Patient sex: F
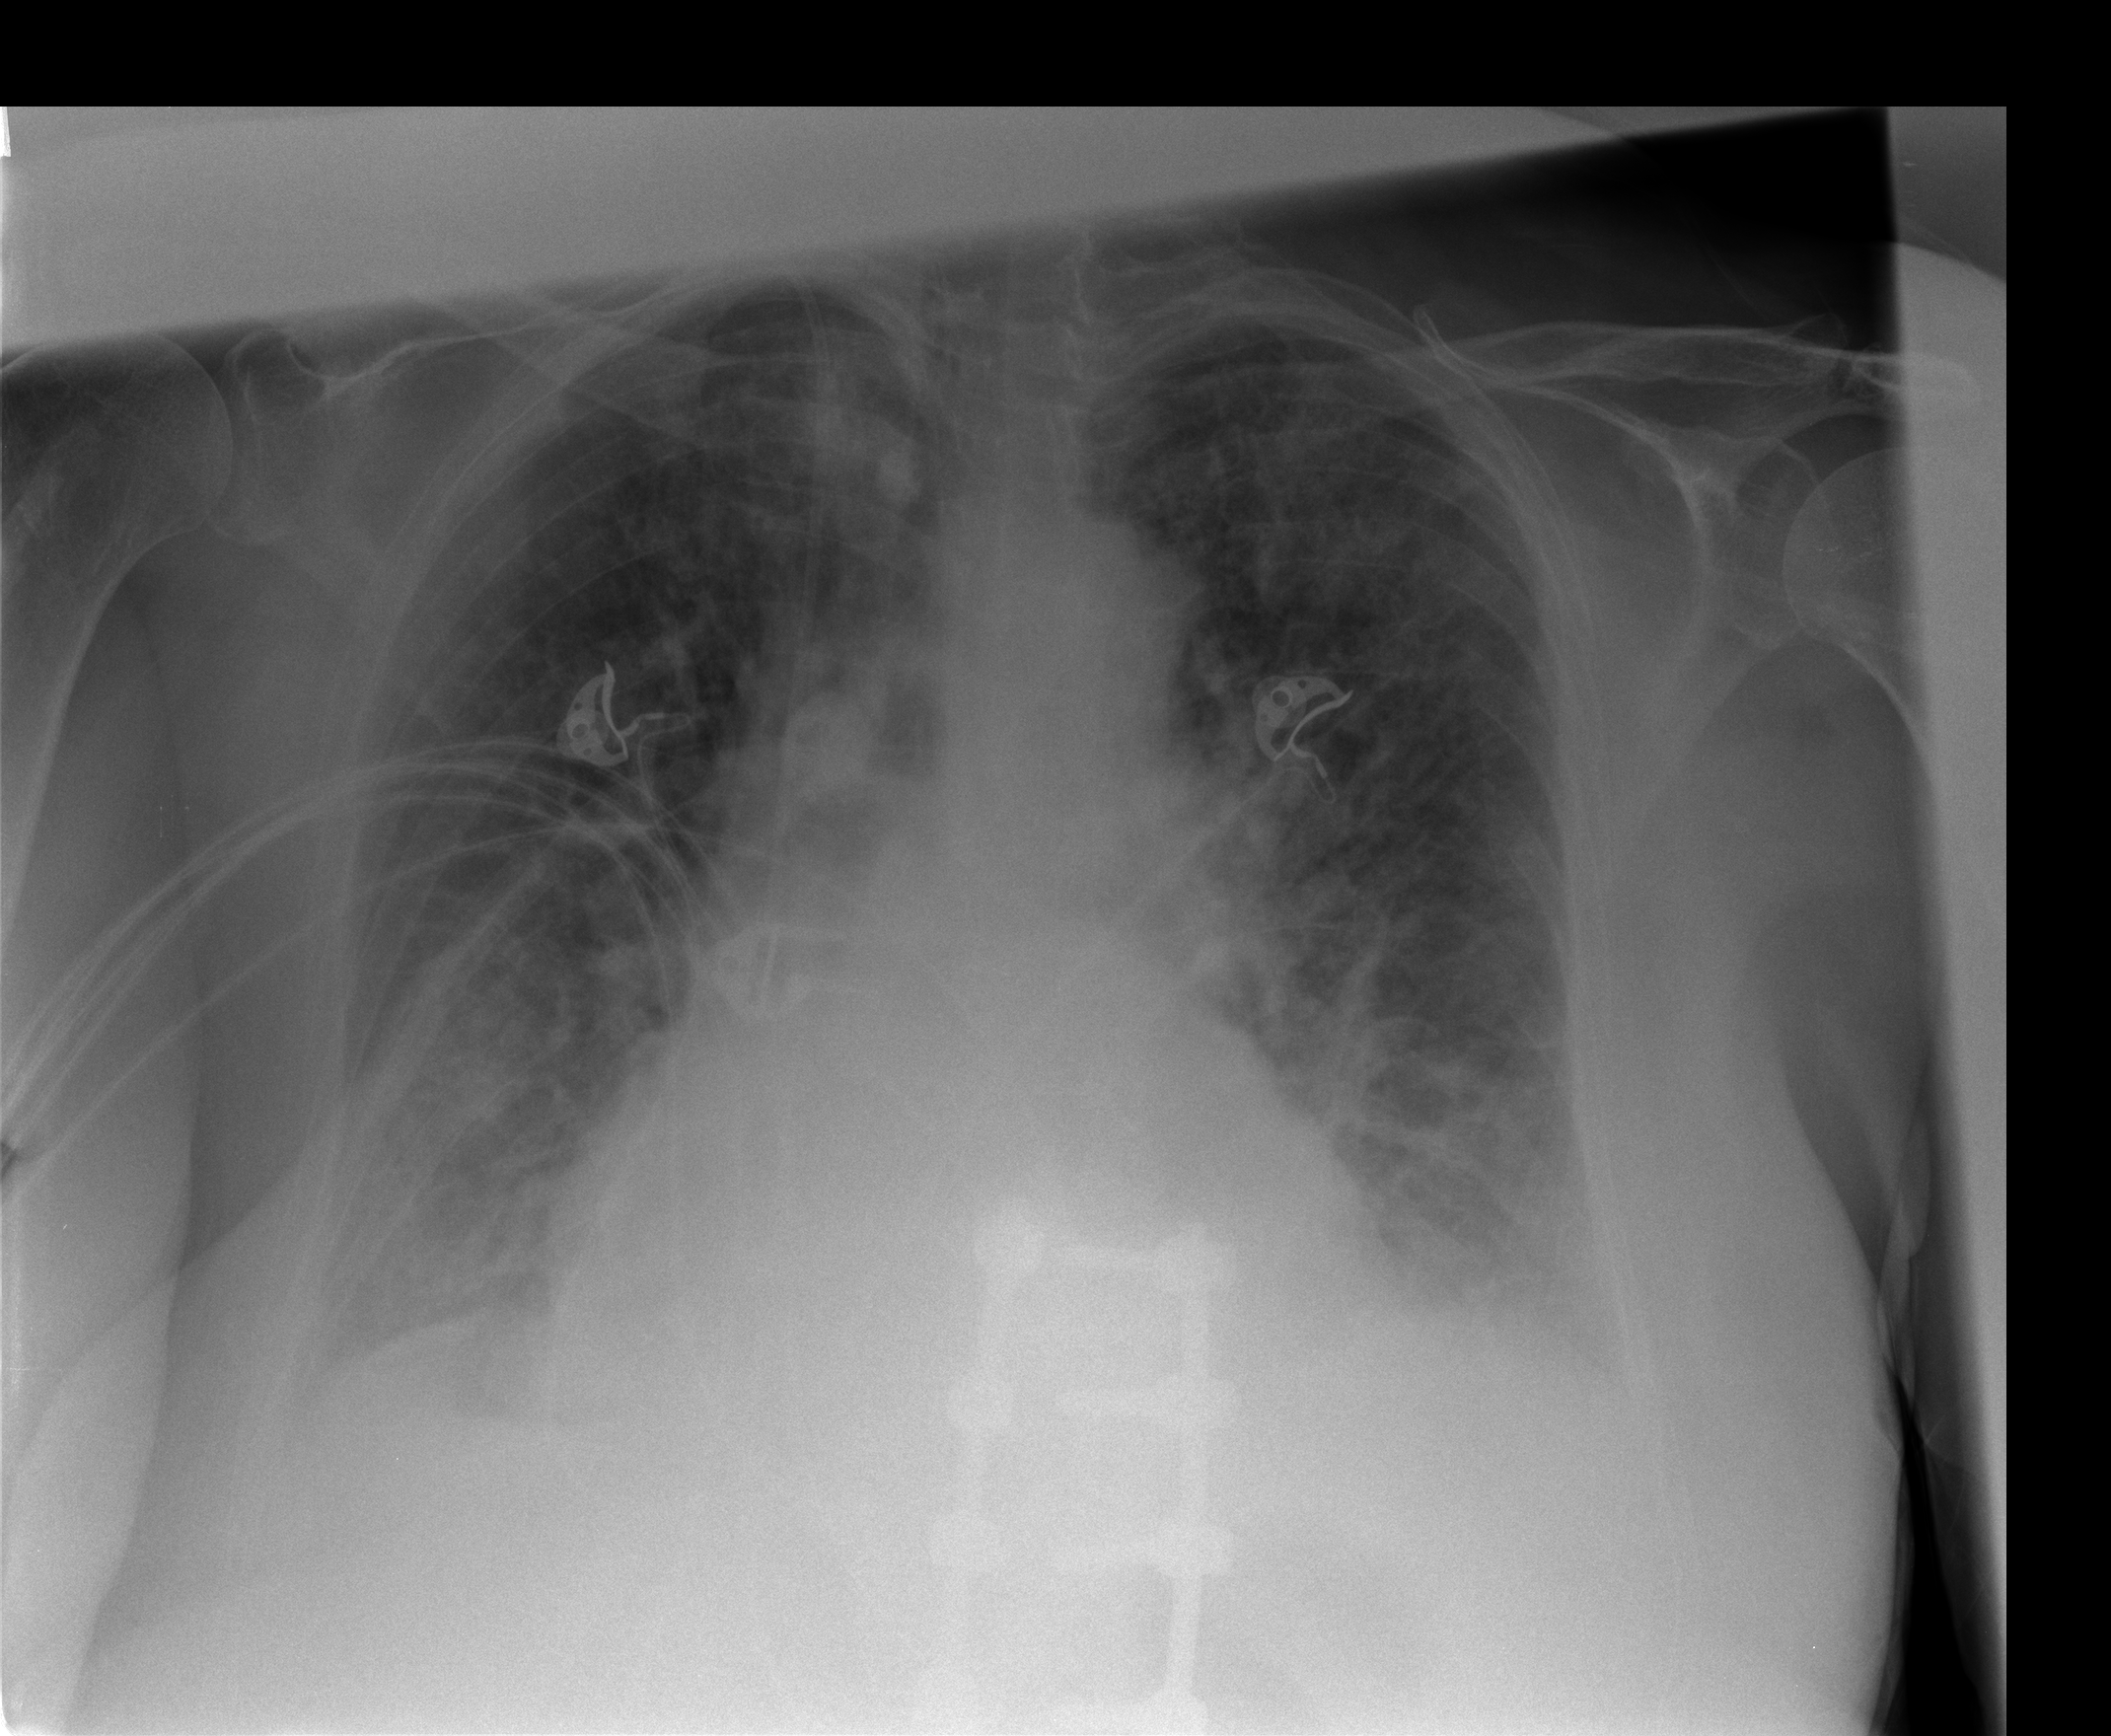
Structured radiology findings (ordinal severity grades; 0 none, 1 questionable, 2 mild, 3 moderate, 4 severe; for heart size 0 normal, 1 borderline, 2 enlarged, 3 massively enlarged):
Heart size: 2
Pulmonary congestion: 3
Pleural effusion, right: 2
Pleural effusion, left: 2
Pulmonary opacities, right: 2
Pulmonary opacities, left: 2
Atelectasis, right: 2
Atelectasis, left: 2